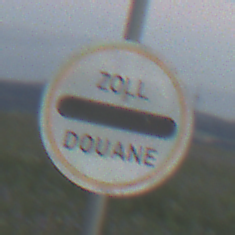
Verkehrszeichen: Zollstelle
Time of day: SunriseSunset
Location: Outdoor (Nature)
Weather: PartlyCloudy
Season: NotSpecified
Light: Natural